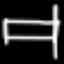
Label: bed